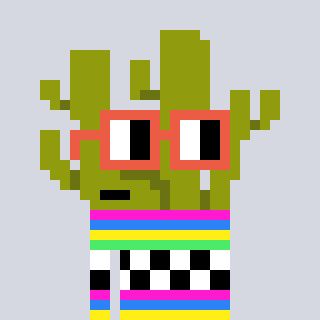
a pixel art character with square orange glasses, a cactus-shaped head and a teal-colored body on a cool background